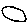
Label: circle